Question: I used the following code for simple image gallery (actual code found in <URL>. After editing css the alignment of text has been changed. I want to align the text at centre. Anybody knows the answer please help me.
My HTML Code:
'''
<html>
<body>
<div id="d">
<div class="img">
<a target="_blank" href="klematis_big.htm">
<img src="a.jpg">
</a>
<div class="desc">
Add a description of the image here </div>
</div>
<div class="img">
<a target="_blank" href="klematis2_big.htm">
<img src="a.jpg">
</a>
<div class="desc">
<p>
Add a description of the image here</p>
</div>
</div>
<div class="img">
<a target="_blank" href="klematis3_big.htm">
<img src="a.jpg">
</a>
<div class="desc">
Add a description of the image here</div>
</div>
<div class="img">
<a target="_blank" href="klematis4_big.htm">
<img src="a.jpg">
</a>
<div class="desc">
<p>
Add a description of the image here</P>
</div>
</div>
<div class="img">
<a target="_blank" href="klematis_big.htm">
<img src="a.jpg">
</a>
<div class="desc">
Add a description of the image here</div>
</div>
<div class="img">
<a target="_blank" href="klematis2_big.htm">
<img src="a.jpg">
</a>
<div class="desc">
Add a description of the image here</div>
</div>
</div>
</body>
</html>
'''
My CSS Code:
'''
#d
{
width : 660;
border:1px;
}
.img
{
margin:3px;
border:1px solid #0000ff;
height:200;
width:200;
float:left;
text-align:center;
}
.img img
{
display:inline;
margin:3px;
border:1px solid #ffffff;
width:100;
height : auto;
}
.img a:hover img
{
border:2px solid #0000ff;
}
.desc
{
text-align:center;
font-weight:normal;
width:120px;
margin:2px;
}
'''
Screenshot:

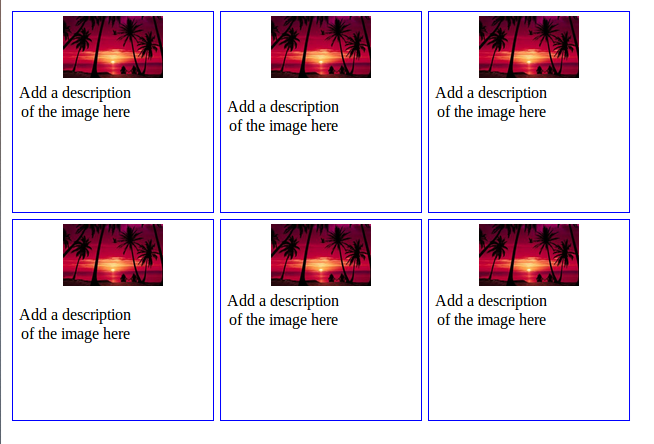
Answer: Remove the width of the div.
'''
.desc {
text-align: center;
font-weight: normal;
margin: 2px;
}
'''
And also change it to <URL>. The attribute align does not exist.